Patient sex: M
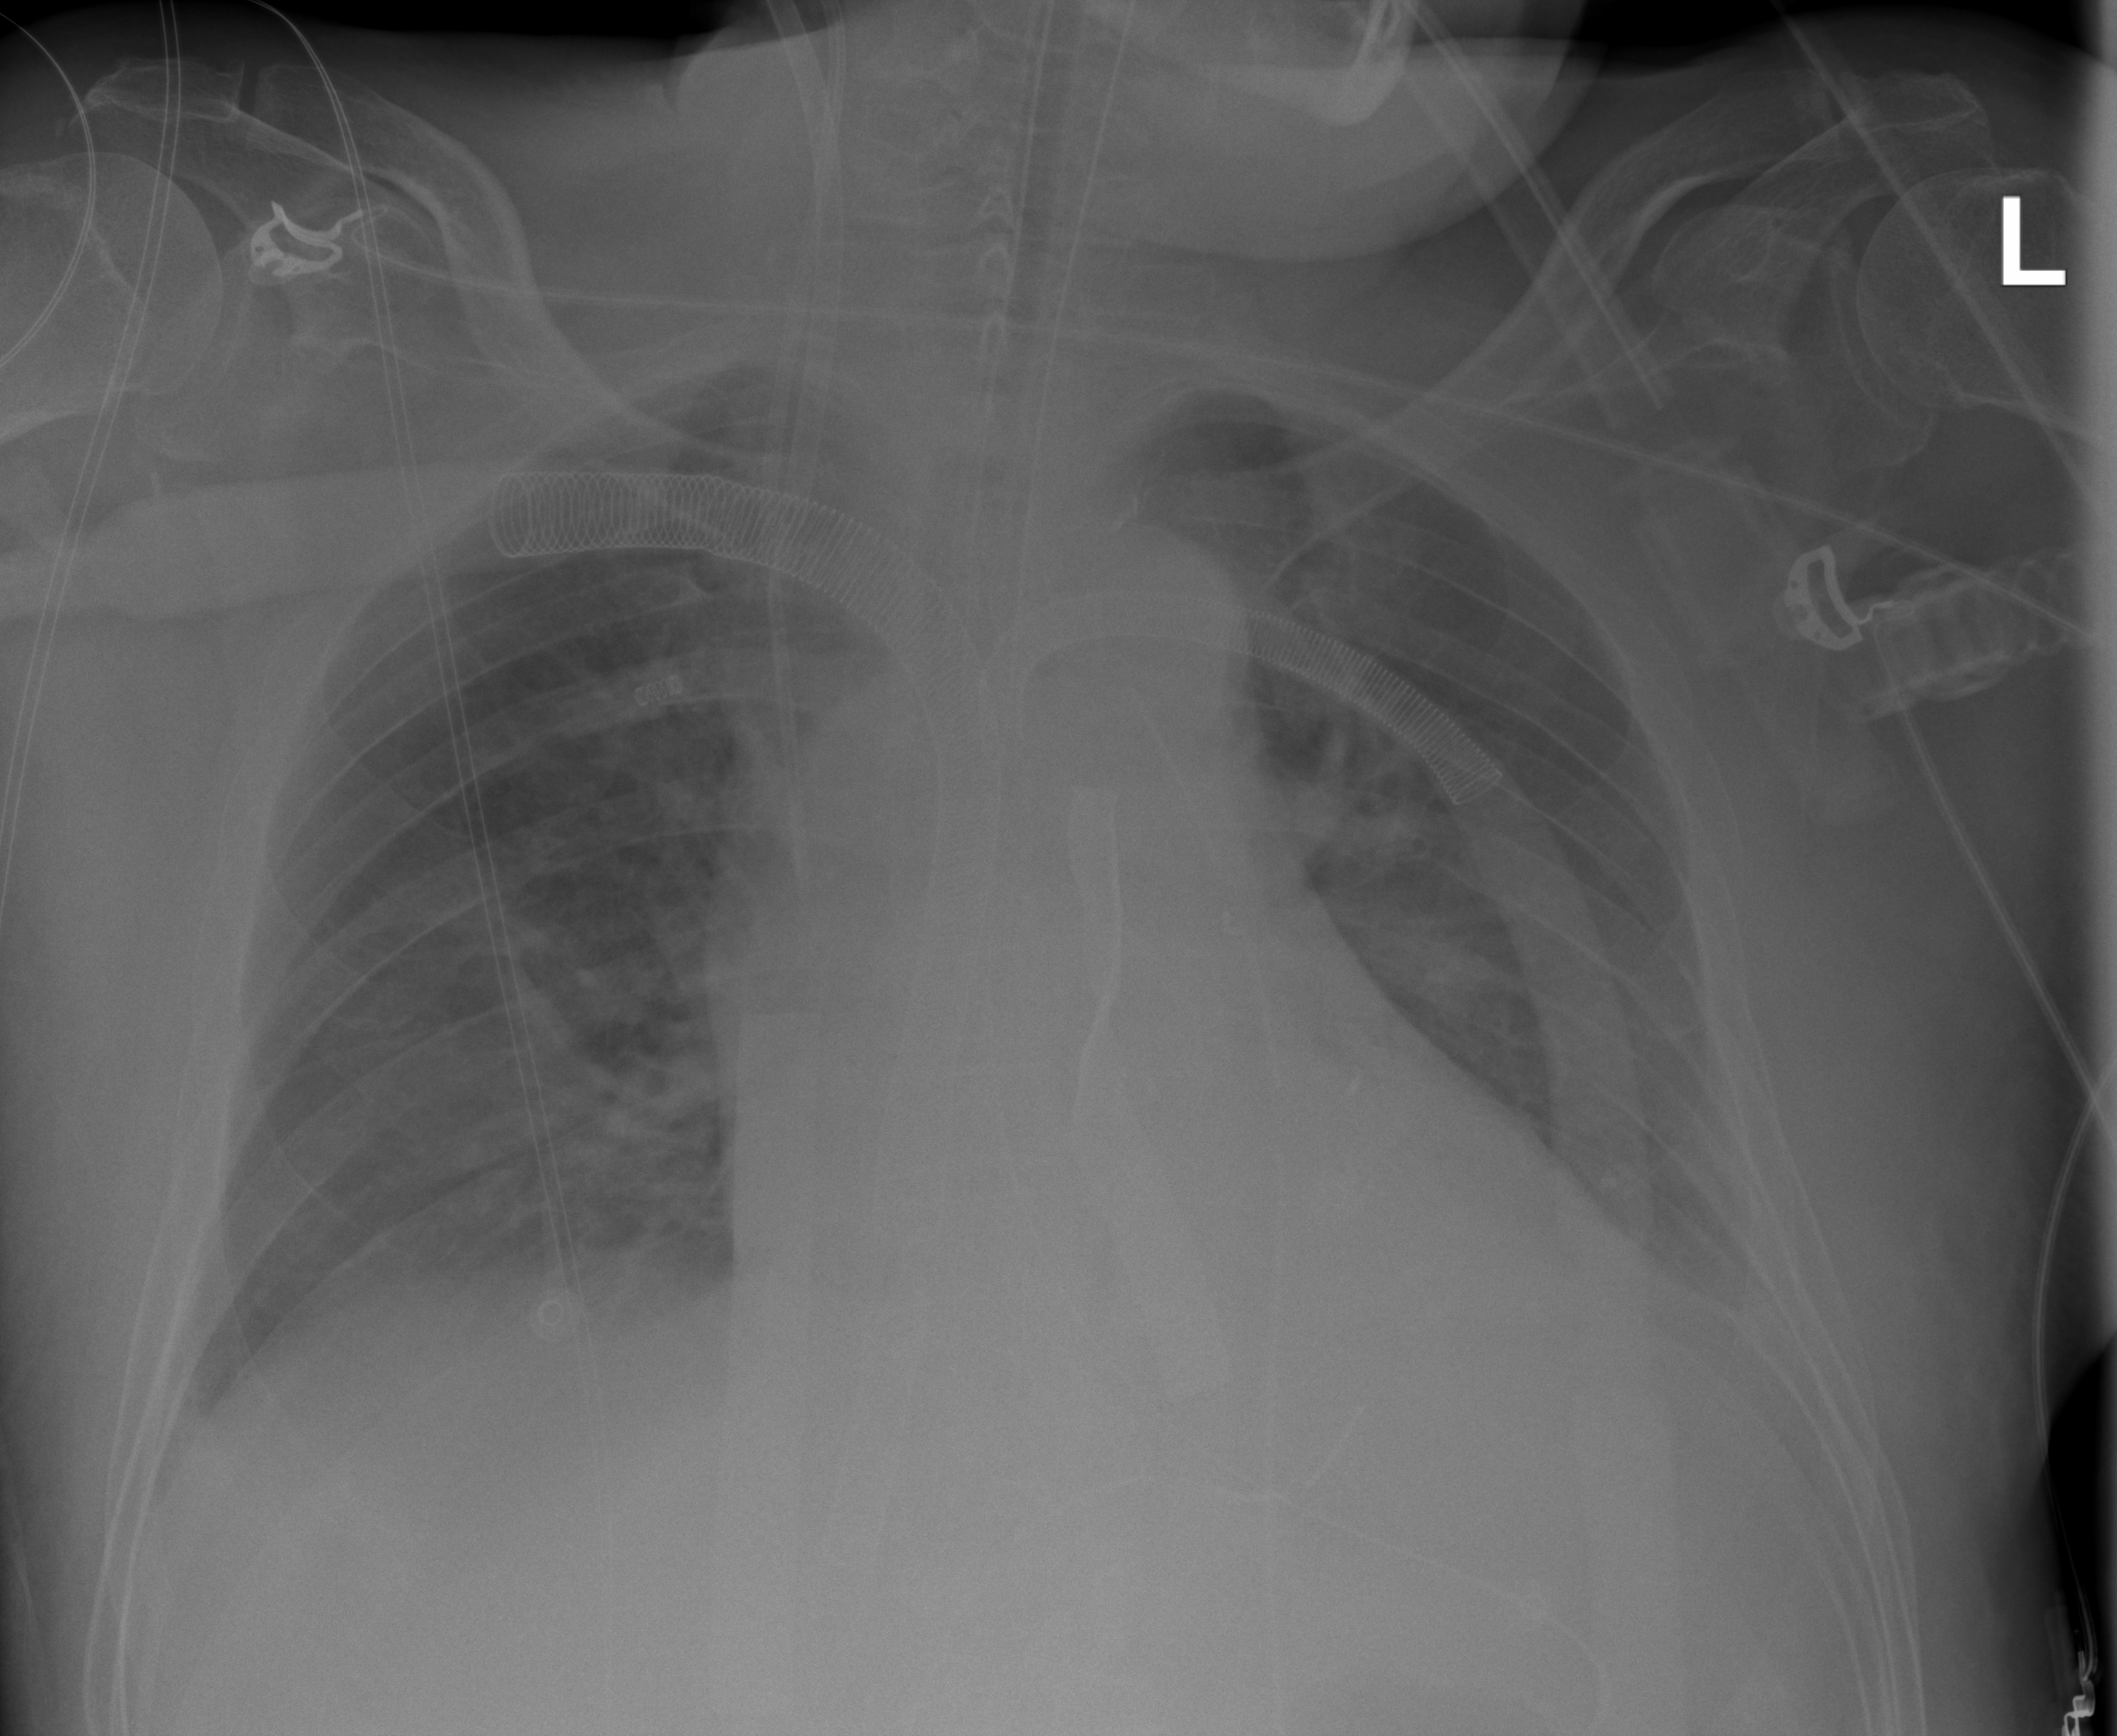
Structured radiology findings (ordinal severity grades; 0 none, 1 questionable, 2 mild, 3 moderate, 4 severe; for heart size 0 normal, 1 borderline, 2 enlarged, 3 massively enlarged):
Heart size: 2
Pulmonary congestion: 0
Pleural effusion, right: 2
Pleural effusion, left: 2
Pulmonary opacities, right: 0
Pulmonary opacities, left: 0
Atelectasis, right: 2
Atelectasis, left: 2